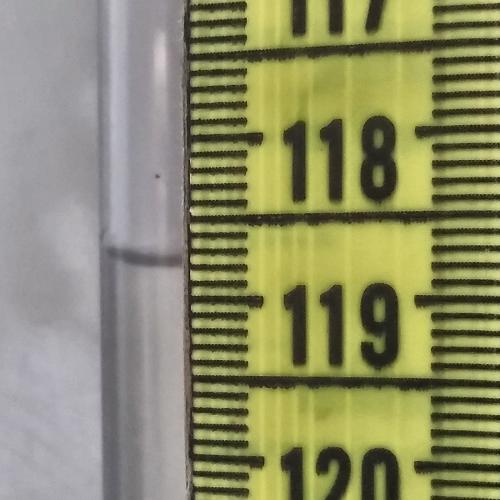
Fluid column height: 118.8 cm